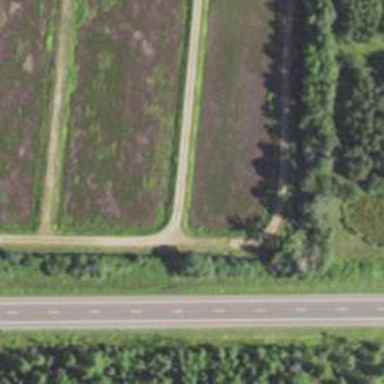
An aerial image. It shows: Track road running alongside dyke embankment.